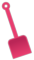
shovel